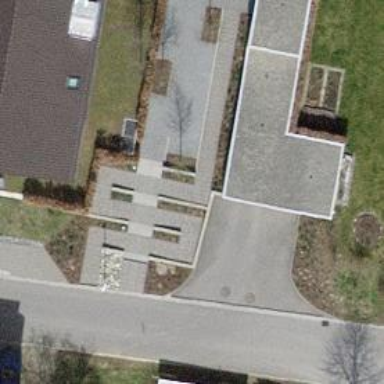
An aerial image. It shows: Road with steps.